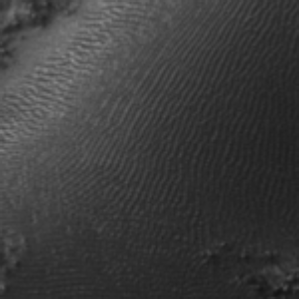
Label: frost